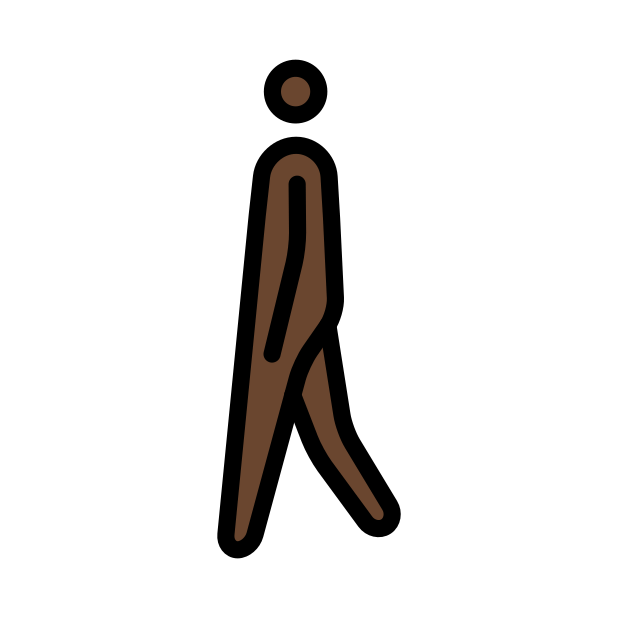
person walking: dark skin tone